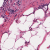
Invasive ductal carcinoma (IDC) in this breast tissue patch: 0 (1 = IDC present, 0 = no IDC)